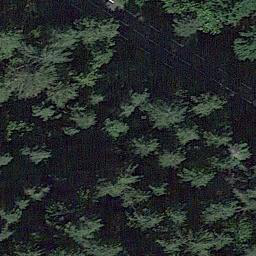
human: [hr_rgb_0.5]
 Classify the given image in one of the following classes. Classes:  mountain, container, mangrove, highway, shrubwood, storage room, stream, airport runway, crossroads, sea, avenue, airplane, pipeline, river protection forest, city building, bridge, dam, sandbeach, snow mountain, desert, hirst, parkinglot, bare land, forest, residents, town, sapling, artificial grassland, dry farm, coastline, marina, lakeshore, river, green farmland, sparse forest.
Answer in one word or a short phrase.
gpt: forest